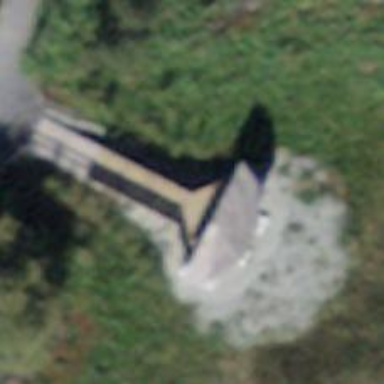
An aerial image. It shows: Bird hide located in leisure land area.